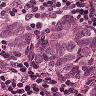
Metastatic tissue present: yes